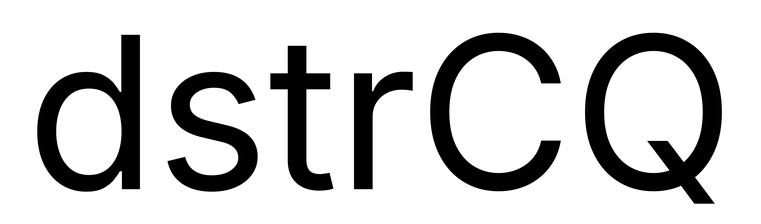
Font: Inter_Regular